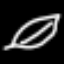
Label: leaf